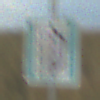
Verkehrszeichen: NothalteUndPannenbucht
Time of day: SunriseSunset
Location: Outdoor (RoadRail)
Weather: PartlyCloudy
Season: NotSpecified
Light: Natural